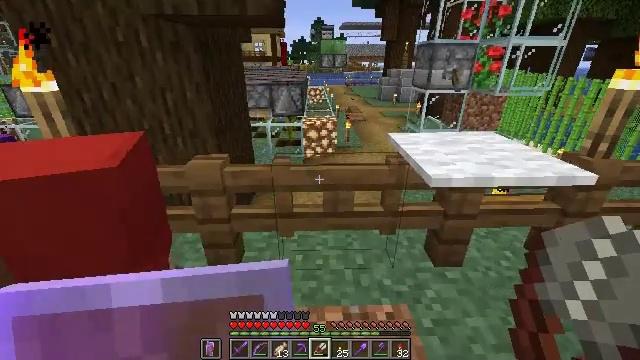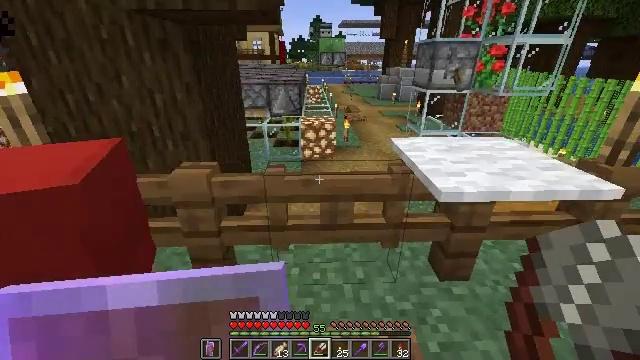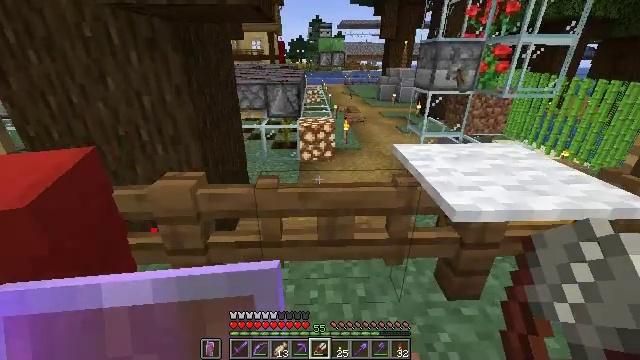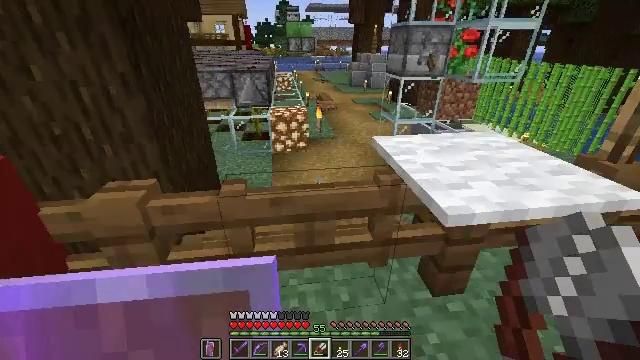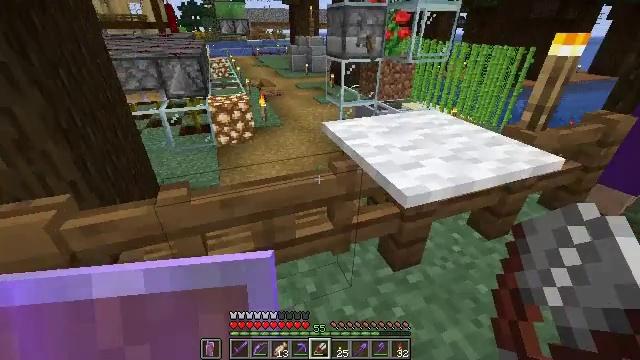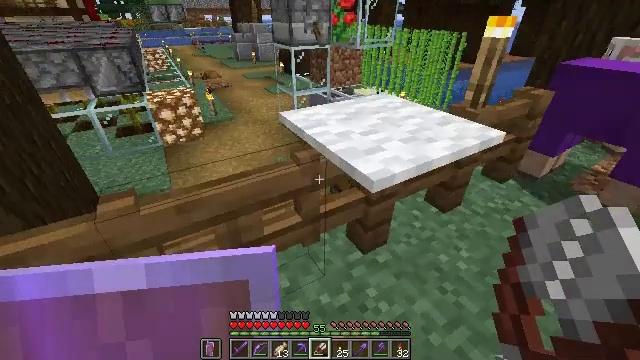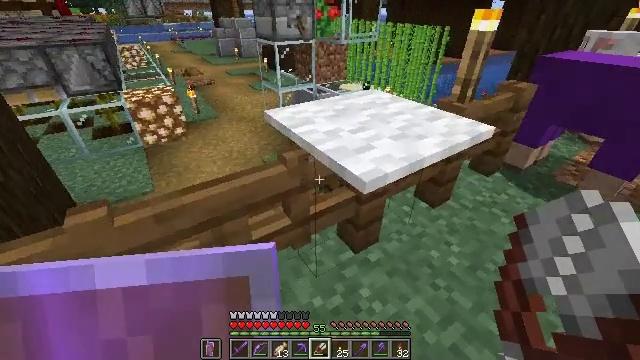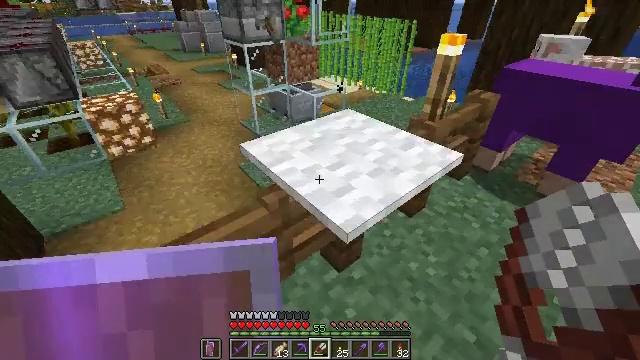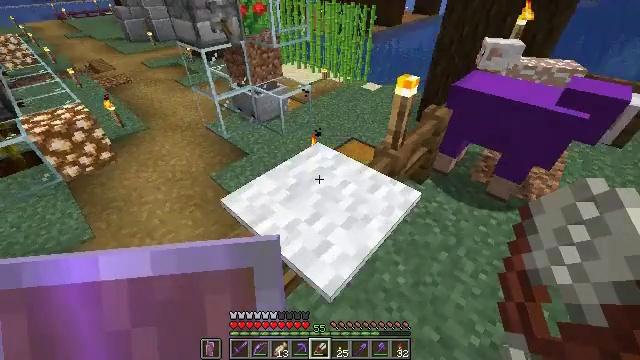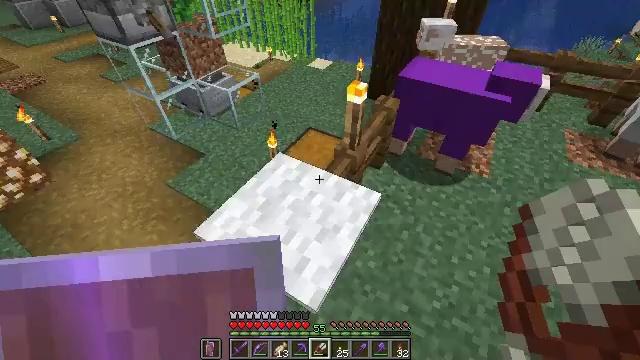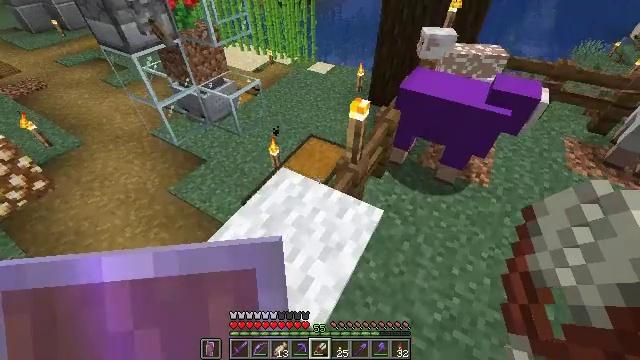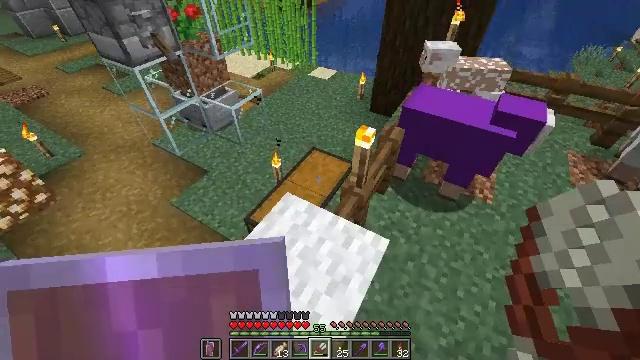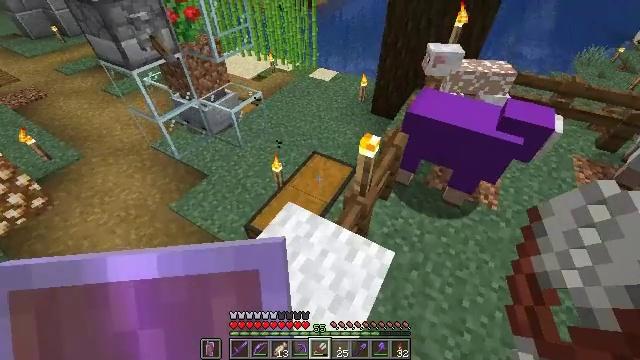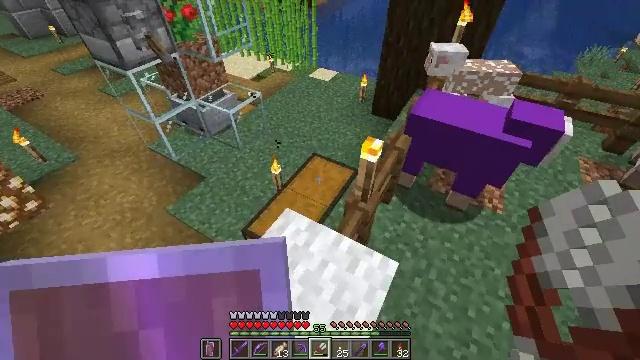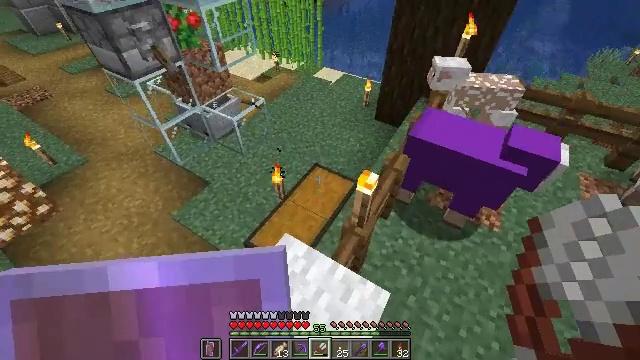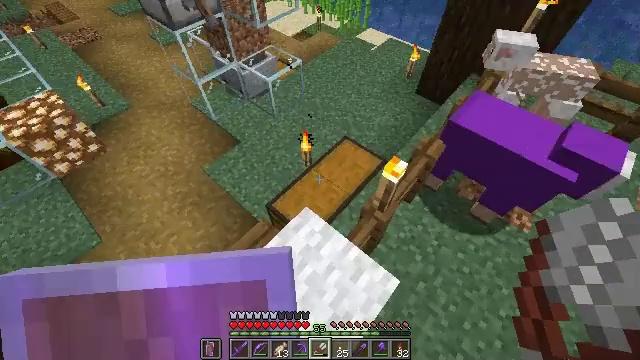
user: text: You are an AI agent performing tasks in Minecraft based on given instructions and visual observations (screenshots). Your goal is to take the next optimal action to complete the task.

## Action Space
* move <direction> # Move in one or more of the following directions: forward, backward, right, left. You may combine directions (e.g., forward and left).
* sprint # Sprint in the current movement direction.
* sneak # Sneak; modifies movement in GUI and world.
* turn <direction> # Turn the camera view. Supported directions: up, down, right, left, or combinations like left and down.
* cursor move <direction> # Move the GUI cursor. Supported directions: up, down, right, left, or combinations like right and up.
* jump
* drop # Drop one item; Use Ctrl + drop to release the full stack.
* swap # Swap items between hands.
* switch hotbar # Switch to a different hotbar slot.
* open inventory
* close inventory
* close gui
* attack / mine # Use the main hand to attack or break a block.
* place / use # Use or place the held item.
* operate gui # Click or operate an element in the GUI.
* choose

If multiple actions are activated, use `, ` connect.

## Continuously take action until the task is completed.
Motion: motion action
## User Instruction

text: craft item pink carpet
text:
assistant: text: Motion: move forward
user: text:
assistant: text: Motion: move forward
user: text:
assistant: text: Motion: turn right and down
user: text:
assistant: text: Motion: turn right and down
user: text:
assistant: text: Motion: turn right and down
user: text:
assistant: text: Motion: move forward, turn right
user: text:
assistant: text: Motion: move forward, turn right and down, jump
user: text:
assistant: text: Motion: move forward, turn right and down, jump
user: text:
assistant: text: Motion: move forward, turn right and down, jump
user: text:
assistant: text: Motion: move forward, jump
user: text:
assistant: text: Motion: move forward
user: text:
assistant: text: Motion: move forward
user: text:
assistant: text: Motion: move forward
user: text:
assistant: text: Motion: move forward, turn left and down
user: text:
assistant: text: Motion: move forward, turn left and down
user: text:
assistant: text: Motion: move forward, turn left and down
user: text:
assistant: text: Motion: turn left and down
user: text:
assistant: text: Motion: turn left
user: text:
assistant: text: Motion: no_op
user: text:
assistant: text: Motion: no_op
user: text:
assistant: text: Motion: move forward, turn right and down
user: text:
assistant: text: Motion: move forward, turn right and down
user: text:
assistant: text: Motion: move forward, turn right and up
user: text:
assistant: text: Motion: move forward
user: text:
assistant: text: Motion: move forward
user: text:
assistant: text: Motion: move forward and move left
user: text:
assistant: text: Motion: move left
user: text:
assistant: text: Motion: move left
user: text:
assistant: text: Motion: move left
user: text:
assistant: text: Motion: no_op